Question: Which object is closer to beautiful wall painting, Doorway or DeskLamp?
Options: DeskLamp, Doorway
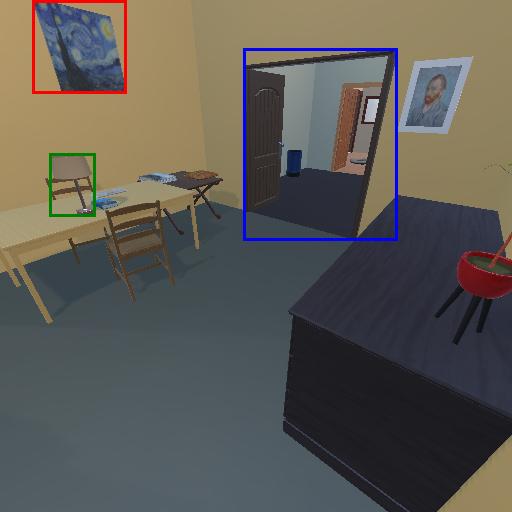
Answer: DeskLamp